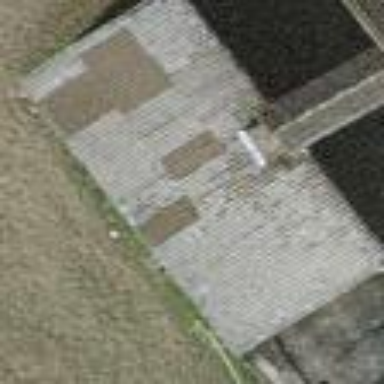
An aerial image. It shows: Shed building.